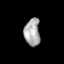
Tissue: skin
Cell type: Epithelial cells
Senescence score: 0.2671
Nuclear area (px): 422
Mean DAPI intensity: 171.116